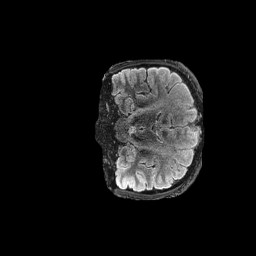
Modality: FLAIR
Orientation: coronal
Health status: ill
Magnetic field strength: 3 T